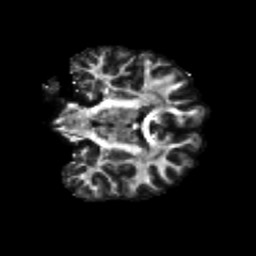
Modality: FA
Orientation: coronal
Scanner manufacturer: siemens
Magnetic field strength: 3 T
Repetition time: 4.16 s
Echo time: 0.0806 s